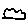
Label: cloud